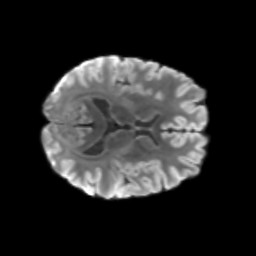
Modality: T2w
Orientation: axial
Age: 30
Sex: female
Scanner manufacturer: siemens
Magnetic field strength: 3 T
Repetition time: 3.23 s
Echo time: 0.0892 s